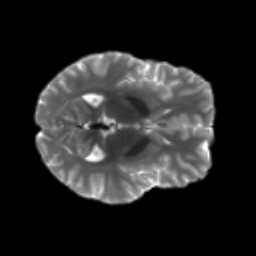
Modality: T2w
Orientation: axial
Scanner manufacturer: siemens
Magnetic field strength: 3 T
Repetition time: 4.16 s
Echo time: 0.0806 s